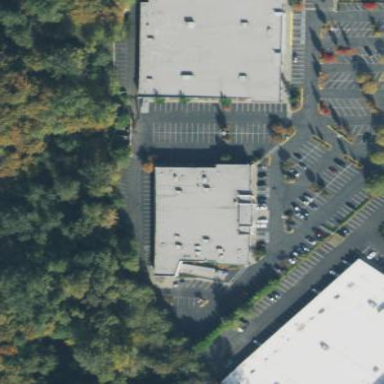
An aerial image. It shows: Building.